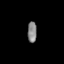
Tissue: prostate
Cell type: T cells
Senescence score: 0.2512
Nuclear area (px): 188
Mean DAPI intensity: 132.388